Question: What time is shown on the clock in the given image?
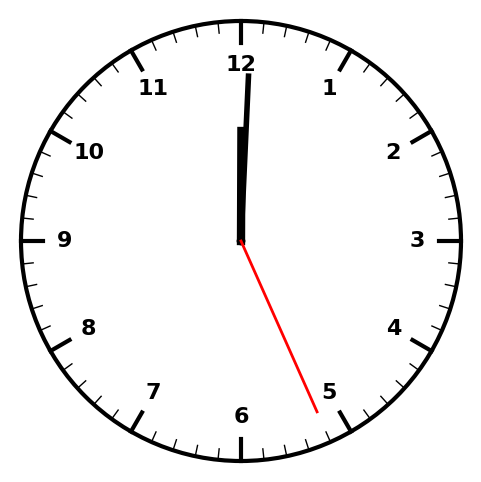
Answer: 12:00:26